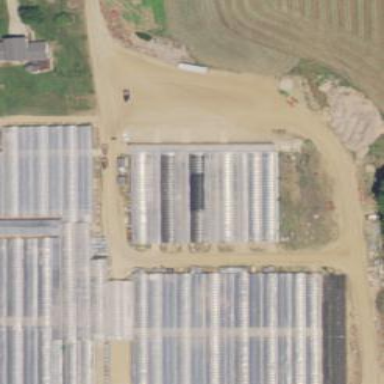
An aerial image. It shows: Greenhouse.